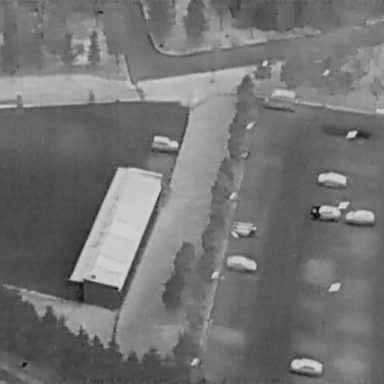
There are eight Cars in the infrared image.